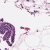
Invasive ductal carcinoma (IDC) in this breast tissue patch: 0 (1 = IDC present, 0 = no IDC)